Question: I have noticed that when I run:
'''
import pylab as pl
pl.ion()
# Plot something
pl.show()
pl.close()
'''
The last statement does not fully close the Figure. The figure goes dark, and the contents go away, but the Figure stays on the screen until I exit IPython as shown below

I am using the latest stable version of matplotlib () using an Anaconda distribution, on Linux 64 bit, and I connect remotely using 'ssh -X'.
The backend I am using is below:
'''
backend : QT4Agg
backend.qt4 : PySide
'''
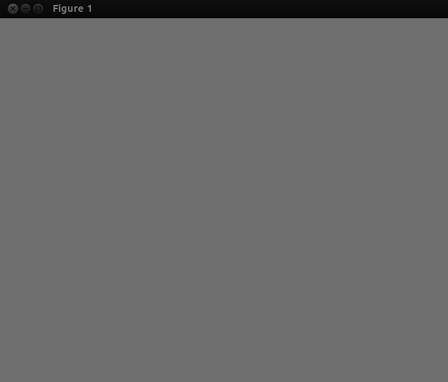
Answer: you have to specify wich figure you want to close. In case you want to close all of them:
'''
pl.close('all')
'''
Also, there is a way to just clear but not close a figure:
'''
pl.clf()
'''
Also, seen below from <URL>:
> Remember that 'plt.show()' is a blocking function, so in the example code you used above, 'plt.close()' isn't being executed until the window is closed, which makes it redundant.You can use 'plt.ion()' at the beginning of your code to make it non-blocking, although this has other implications.